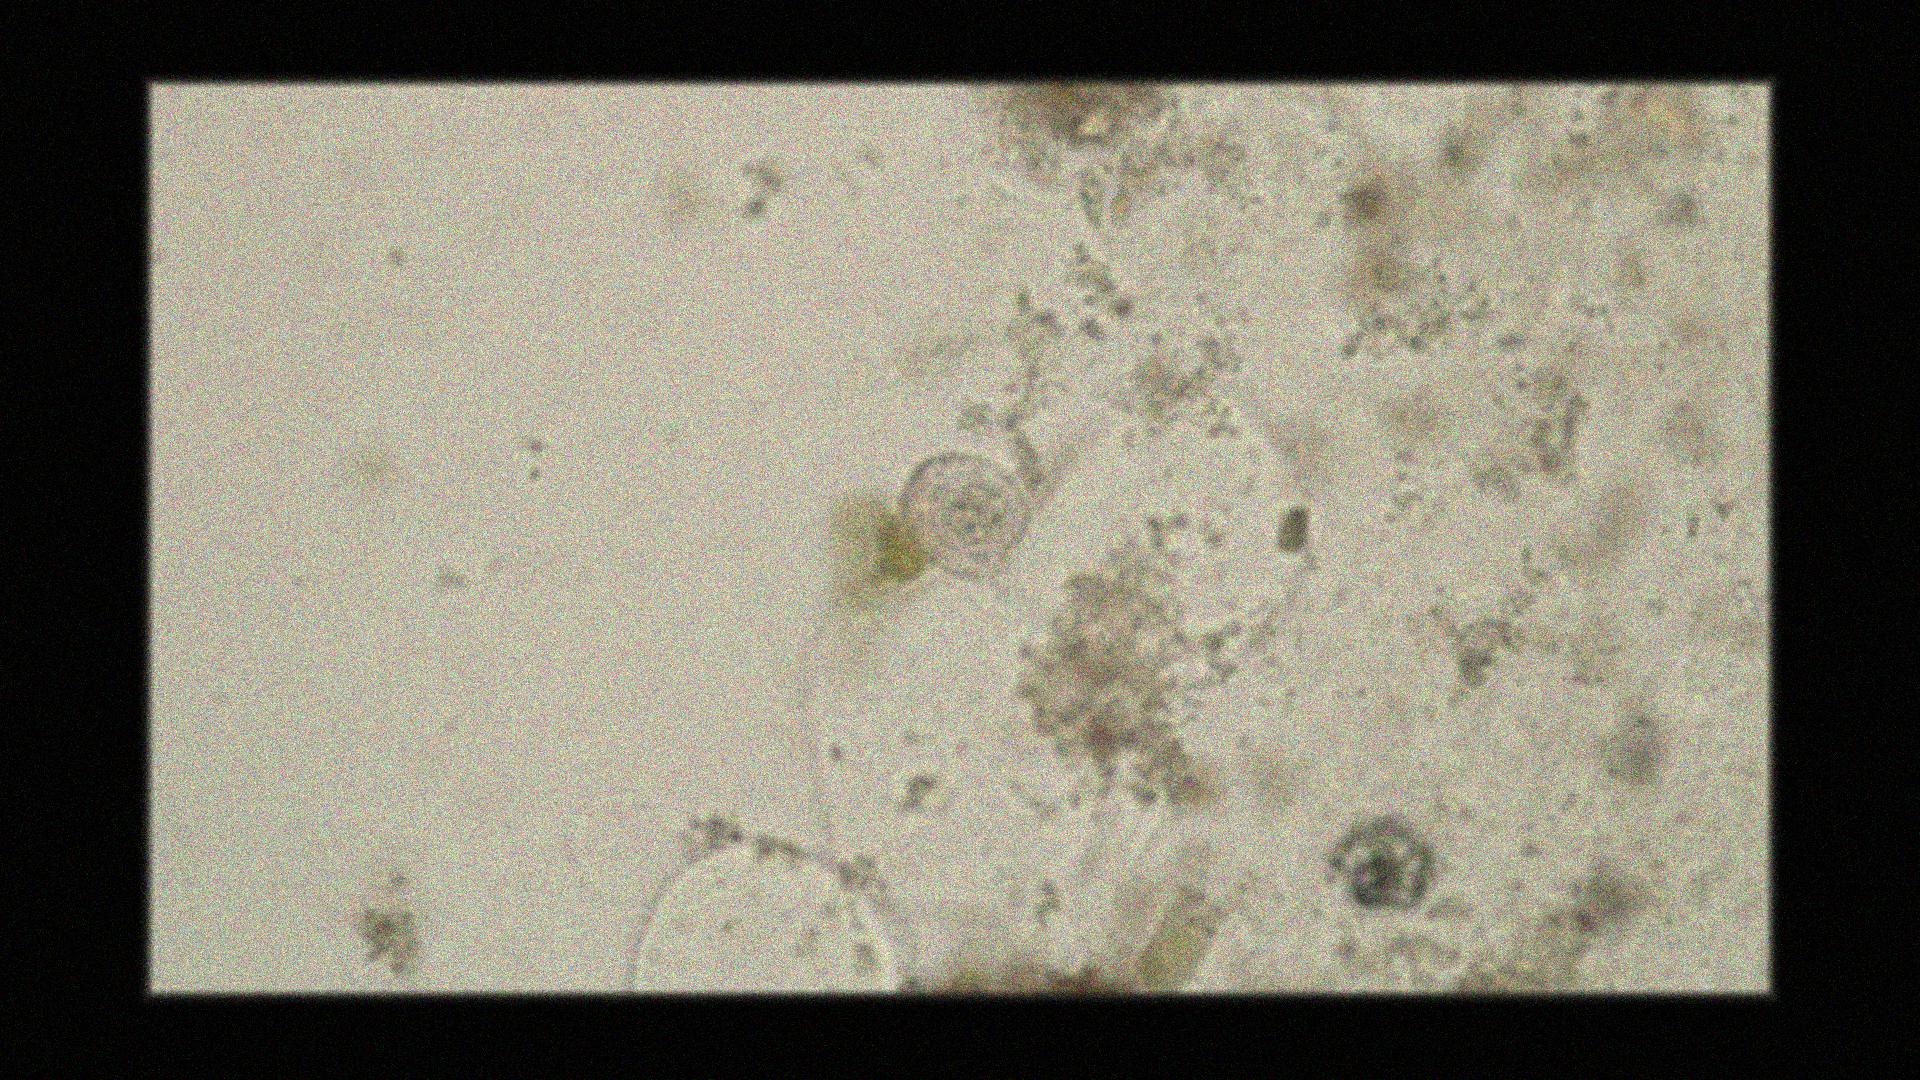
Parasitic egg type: Hymenolepis nana